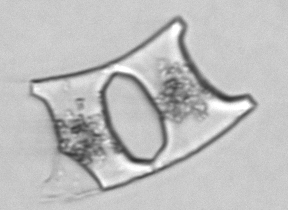
Label: Eucampia